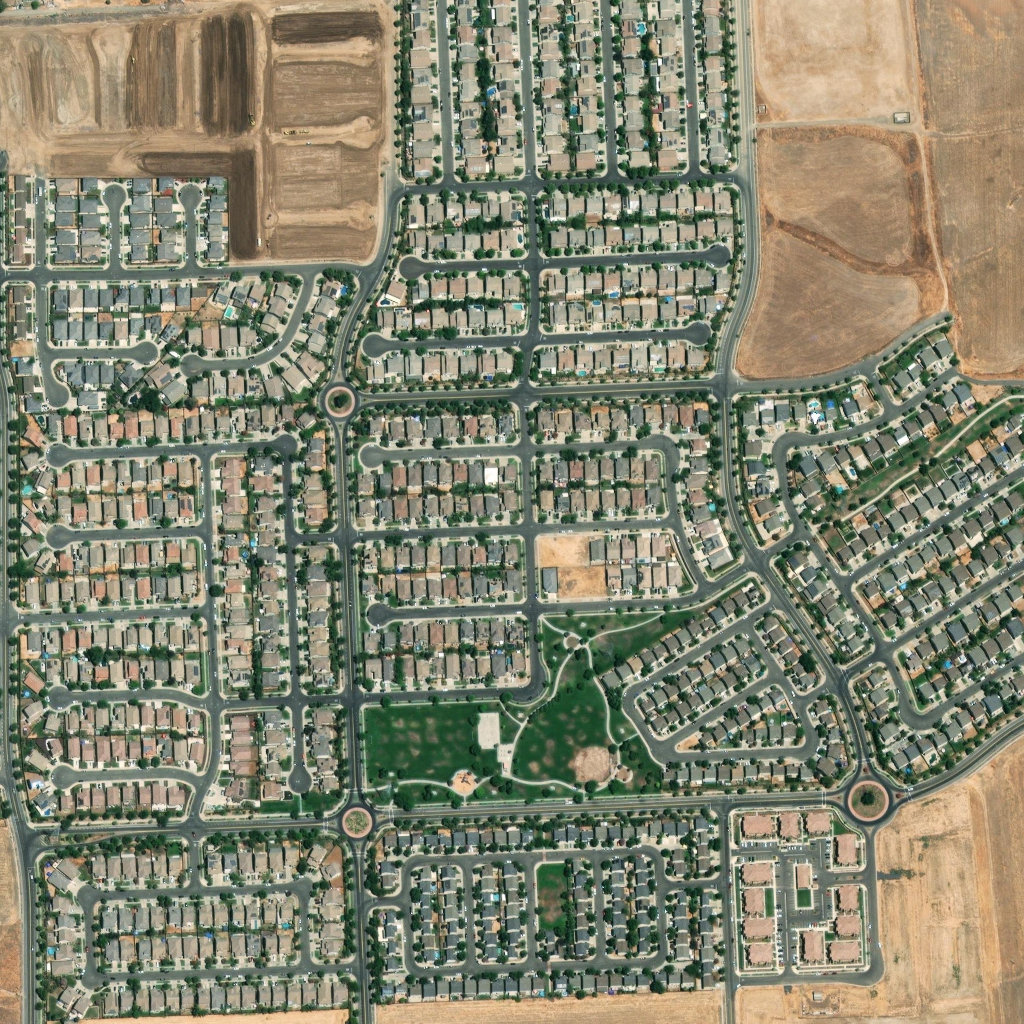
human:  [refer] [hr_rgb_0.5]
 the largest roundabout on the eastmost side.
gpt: <box>[[81, 74, 88, 81, 0]]</box>